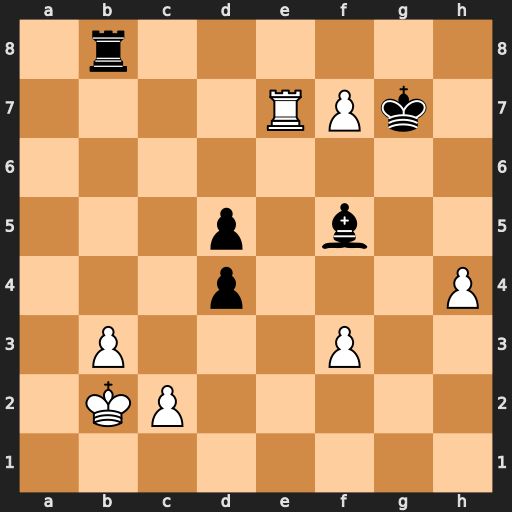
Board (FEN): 1r6/4RPk1/8/3p1b2/3p3P/1P3P2/1KP5/8
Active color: w
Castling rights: -
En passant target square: -
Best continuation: Re8 Kxf7 Rxb8